Question: When I want to export my Android app from Eclipse, the export process starts normally but after a few seconds (when the whole process should actually take a minute) it fails. The following error message appears:
> Failed to export application
That's all Eclipse is telling me. I'm using Ecliipse 4.4.1 with the Android Development Toolkit 23.0.4.<PHONE>.
When I then right-click the app, choose "Android Tools" and then "Export Unsigned Application Package", it fails again, but with more verbose error messages:

As you can see, it says:
> 'Android Release Export' has encountered a problem.Failed to export application
And strangely, it lists a file 'bin/$1$1.class' which apparently cannot be found. There's no obvious reason why this file shouldn't be found, however.
Only when I delete folders 'bin' and 'gen' and then clear the project, it works. But only once -- and after every successful run on the device or export to an APK, I have to repeat the step described before.
Any ideas why this happens? Thanks a lot in advance!
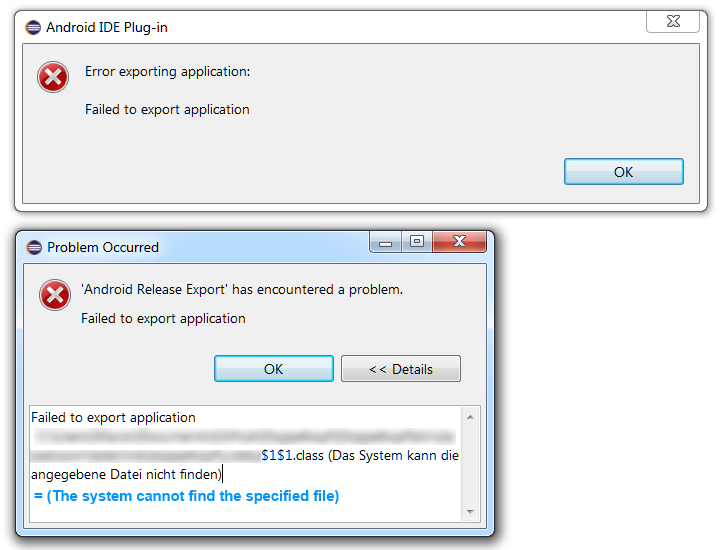
Answer: I had multiple issues with Export Application Package in Eclipse before. Sometimes switching off helped, something deleting 'bin' folder and cleaning project helped. But the best and always working solution I found was a migration to 'Ant' build.
If you are interested, here is how it works. It was <URL>. Navigate into project's folder and execute
'''
android update project -p .
'''
It will created a file. Repeat same for all used library projects, if any. And you are done. Now calling 'ant release' will create released apk-file. If you want app to be signed, add 'key.store', 'key.alias', 'key.store.password' and 'key.alias.password' to file inside your project. Now you can build new apk with a single command. Hope this can help you.